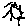
Label: sun